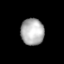
Tissue: lung
Cell type: Others
Senescence score: 0.2292
Nuclear area (px): 602
Mean DAPI intensity: 178.691